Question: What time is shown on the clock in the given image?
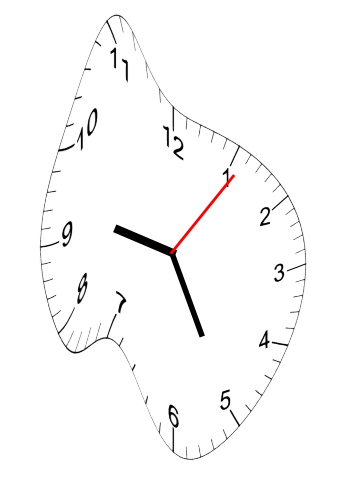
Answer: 09:25:06